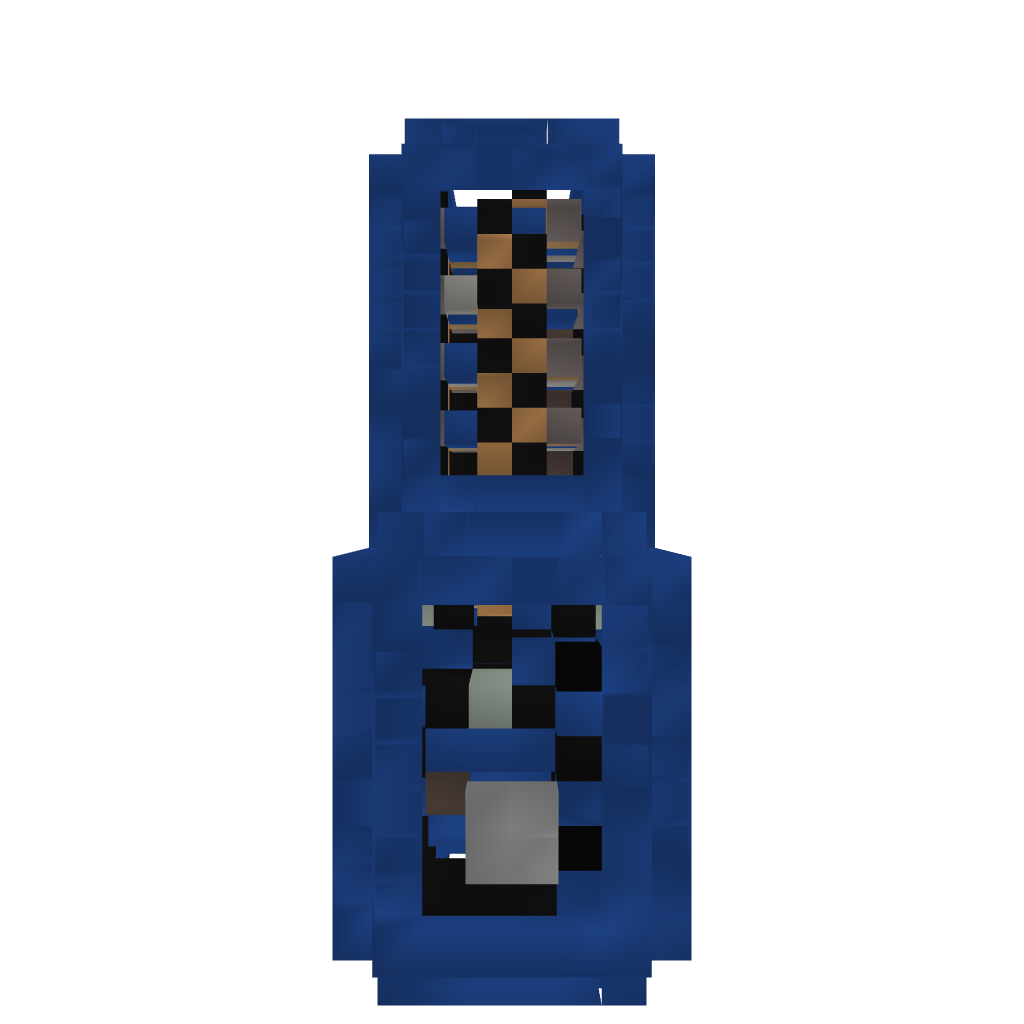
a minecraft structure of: Compact 'Infinite' Counter